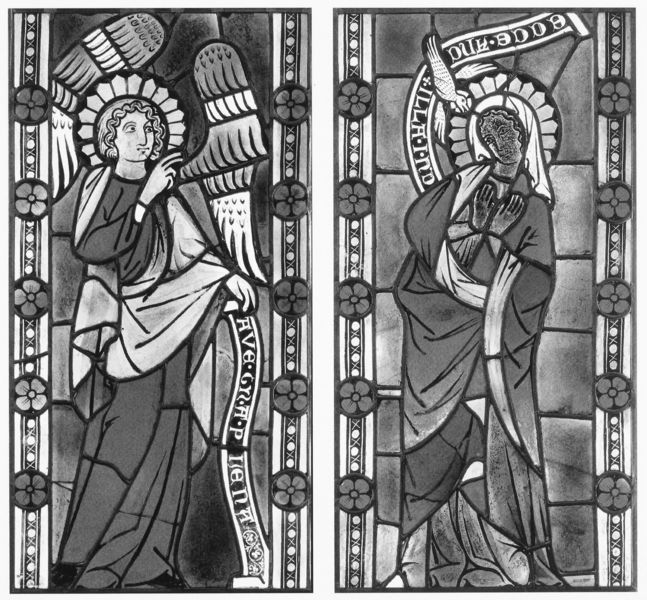
Titel: Christologischer Zyklus aus dem Altenberger Chorachsenfenster
Institution: Braunfels, Sammlung Schloss Solms-Braunfels
Schlagwörter: flügel, vogel, blumen, fenster, glas, blüten, rahmen, taube, hände, kind, engel, schrift, schwarzweiß, heiligenschein, wesen, heilige, maria, madonna, geflügelt, verkündigung, abwehr, schriftband, heiligenscheine, gabriel, bleiverglasung, abwehrhaltung